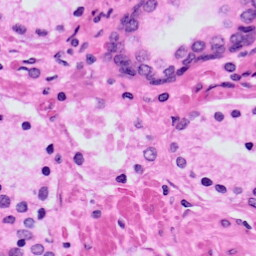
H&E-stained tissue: Prostate